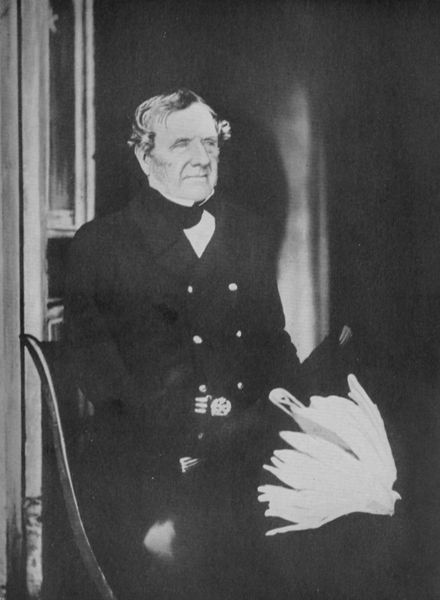
Titel: Feldmarschall Lord Raglan
Künstler: Roger Fenton
Standort: USA
Institution: Sammlung Gernsheim
Schlagwörter: dunkel, feder, kopf, mann, schatten, weiß, fenster, grau, haar, hut, jahrhundertwende, licht, mund, nase, raum, schwarz, stuhl, tür, blick, gürtel, schirm, alt, anzug, hemd, federn, gesicht, kragen, herr, portrait, porträt, haare, mantel, sessel, sitzend, knopf, locke, locken, deutschland, federbusch, türe, krawatte, ernst, halstuch, stuhllehne, deutsch, knöpfe, unscharf, foto, fotografie, photographie, alter, militär, politik, schwarzweiß, uniform, dreispitz, orden, stehkragen, photo, wappen, film, general, persönlichkeit, admiral, photografie, uniformjacke, 19. jahrhundert, admiralshut, miltitär, filmstill